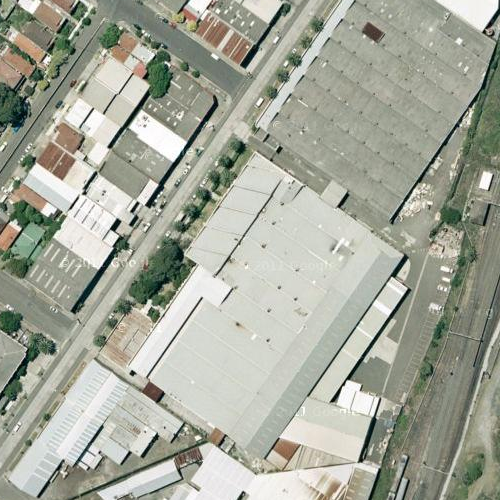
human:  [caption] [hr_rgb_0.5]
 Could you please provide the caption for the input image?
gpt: Lots of white buildings in the residential area with a lawn beside .

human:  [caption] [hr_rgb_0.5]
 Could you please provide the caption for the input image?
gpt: There are many white buildings in the residential area with a lawn beside .

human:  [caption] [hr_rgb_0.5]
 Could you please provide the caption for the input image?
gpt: There are many plants on the roadside with a lawn beside .

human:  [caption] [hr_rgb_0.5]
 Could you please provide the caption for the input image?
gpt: Many white buildings in the residential area while lots of plants on the roadside .

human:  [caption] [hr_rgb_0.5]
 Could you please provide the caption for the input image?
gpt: An residential area with many white buildings and a lawn beside .